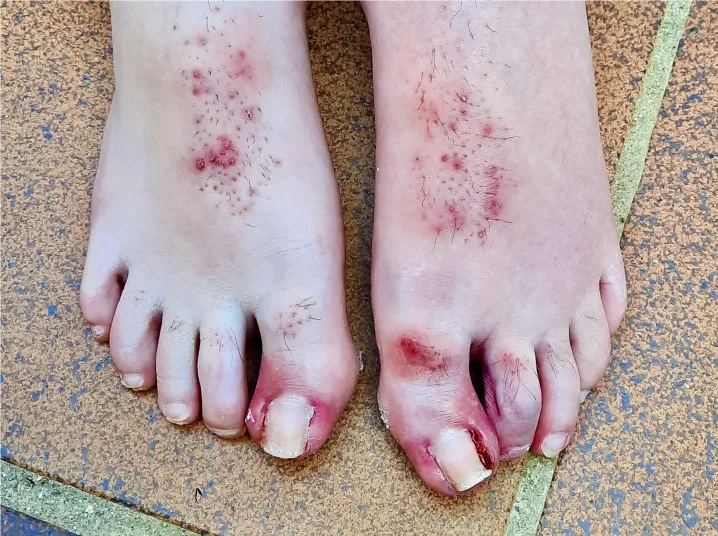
Skin toxicity in the patient showing severe paronychia in both feet.
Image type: medical_photograph (other_medical_photograph)